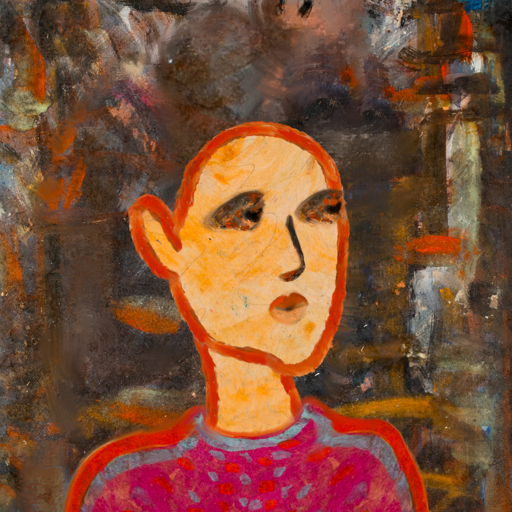
Background: GypsyQueen, Head And Neck Side: Experience, Face Side: Gypsy_Queen, Bust: Sisters, Hair Side: Blank, Head Accessory: Blank, Second Necklace: Blank, Necklace: Blank, Baby: Blank